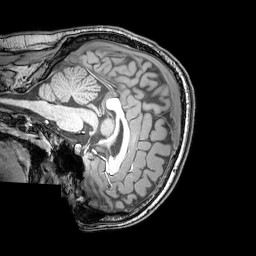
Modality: T1w
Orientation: sagittal
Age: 20
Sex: male
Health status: healthy
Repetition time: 0.081 s
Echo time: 0.037 s